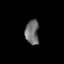
Tissue: skin
Cell type: Epithelial cells
Senescence score: 0.2216
Nuclear area (px): 323
Mean DAPI intensity: 112.554